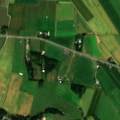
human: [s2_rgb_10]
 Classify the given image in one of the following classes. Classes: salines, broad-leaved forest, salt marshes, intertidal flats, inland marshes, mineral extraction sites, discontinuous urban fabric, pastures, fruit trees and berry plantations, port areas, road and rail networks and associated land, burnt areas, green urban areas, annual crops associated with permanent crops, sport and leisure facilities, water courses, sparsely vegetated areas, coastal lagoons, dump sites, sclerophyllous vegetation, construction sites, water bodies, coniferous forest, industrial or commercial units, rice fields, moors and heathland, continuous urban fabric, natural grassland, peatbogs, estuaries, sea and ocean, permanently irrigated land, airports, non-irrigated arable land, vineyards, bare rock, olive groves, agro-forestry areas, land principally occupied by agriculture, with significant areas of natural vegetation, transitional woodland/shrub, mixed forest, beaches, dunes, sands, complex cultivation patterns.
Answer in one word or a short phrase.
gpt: non-irrigated arable land, land principally occupied by agriculture, with significant areas of natural vegetation, coniferous forest